Field crop: maize
Growth stage: 1
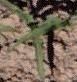
Species: maize